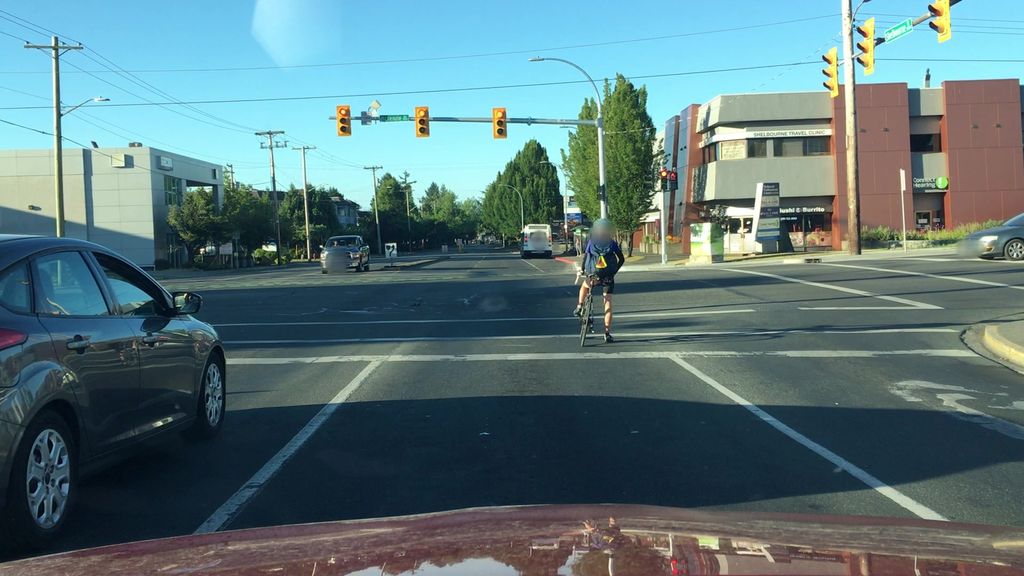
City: victoria